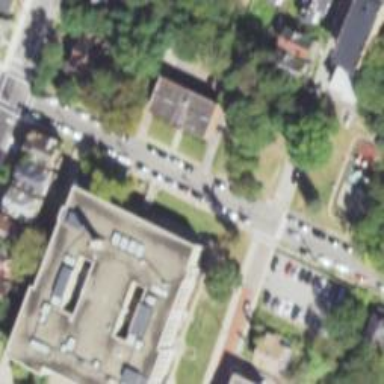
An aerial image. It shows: School.